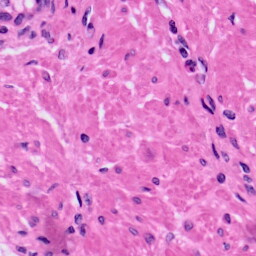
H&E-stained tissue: Prostate